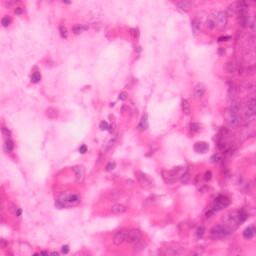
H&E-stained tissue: Colon